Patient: sex M, age 48
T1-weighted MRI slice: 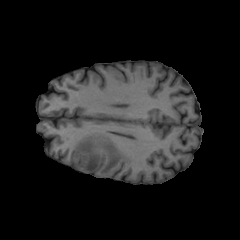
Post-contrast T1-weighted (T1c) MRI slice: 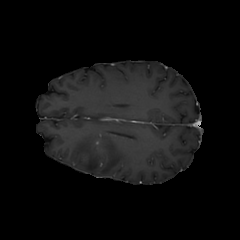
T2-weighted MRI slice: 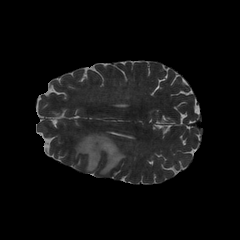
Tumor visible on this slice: yes
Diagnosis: Glioblastoma, IDH-wildtype
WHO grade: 4